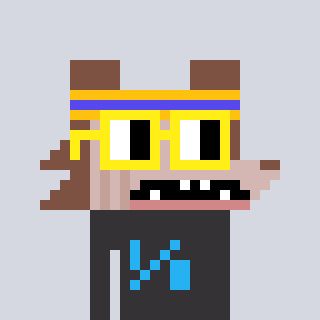
a pixel art character with square yellow glasses, a werewolf-shaped head and a grayscale-colored body on a cool background